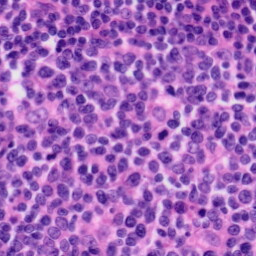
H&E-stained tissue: Tonsil